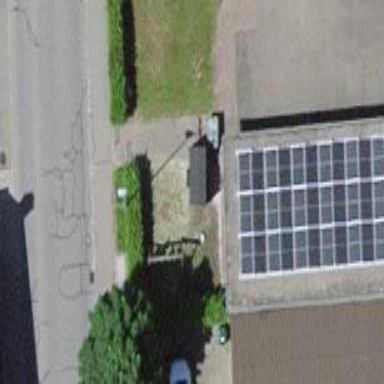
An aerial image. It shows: Garage.